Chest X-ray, PA view. Patient: 59 years old, sex F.
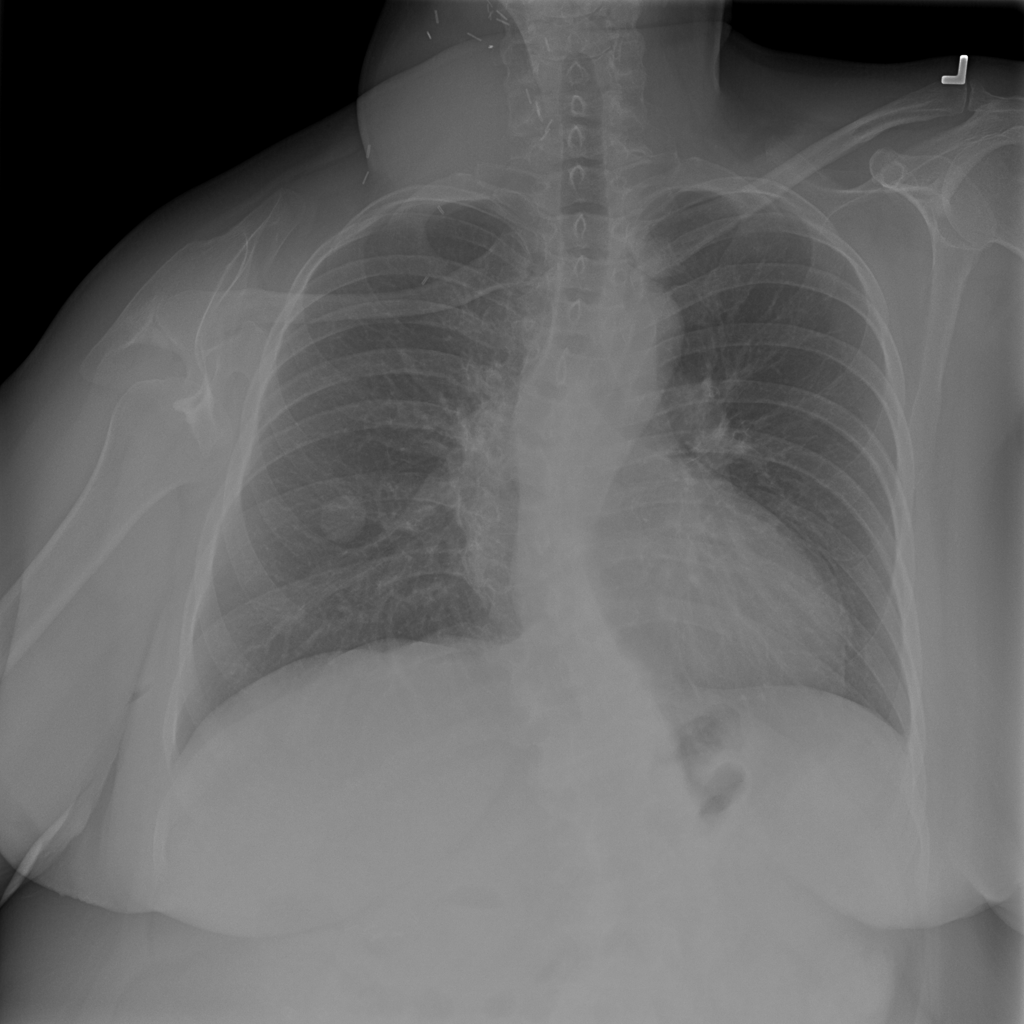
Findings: Nodule